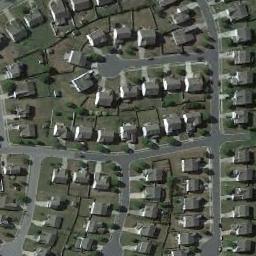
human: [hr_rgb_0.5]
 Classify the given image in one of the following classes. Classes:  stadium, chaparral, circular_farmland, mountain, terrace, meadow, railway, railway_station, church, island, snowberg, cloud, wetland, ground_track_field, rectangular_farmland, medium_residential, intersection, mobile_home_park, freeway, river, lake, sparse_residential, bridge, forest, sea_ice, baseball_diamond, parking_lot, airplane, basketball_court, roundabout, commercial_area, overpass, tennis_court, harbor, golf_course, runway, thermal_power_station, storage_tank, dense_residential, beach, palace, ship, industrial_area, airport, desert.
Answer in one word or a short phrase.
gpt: dense_residential